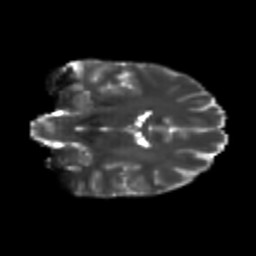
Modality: T2w
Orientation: coronal
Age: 22
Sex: male
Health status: healthy
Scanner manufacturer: philips
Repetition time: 7.387 s
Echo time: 0.08599 s